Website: home-depot
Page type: customer-info-address
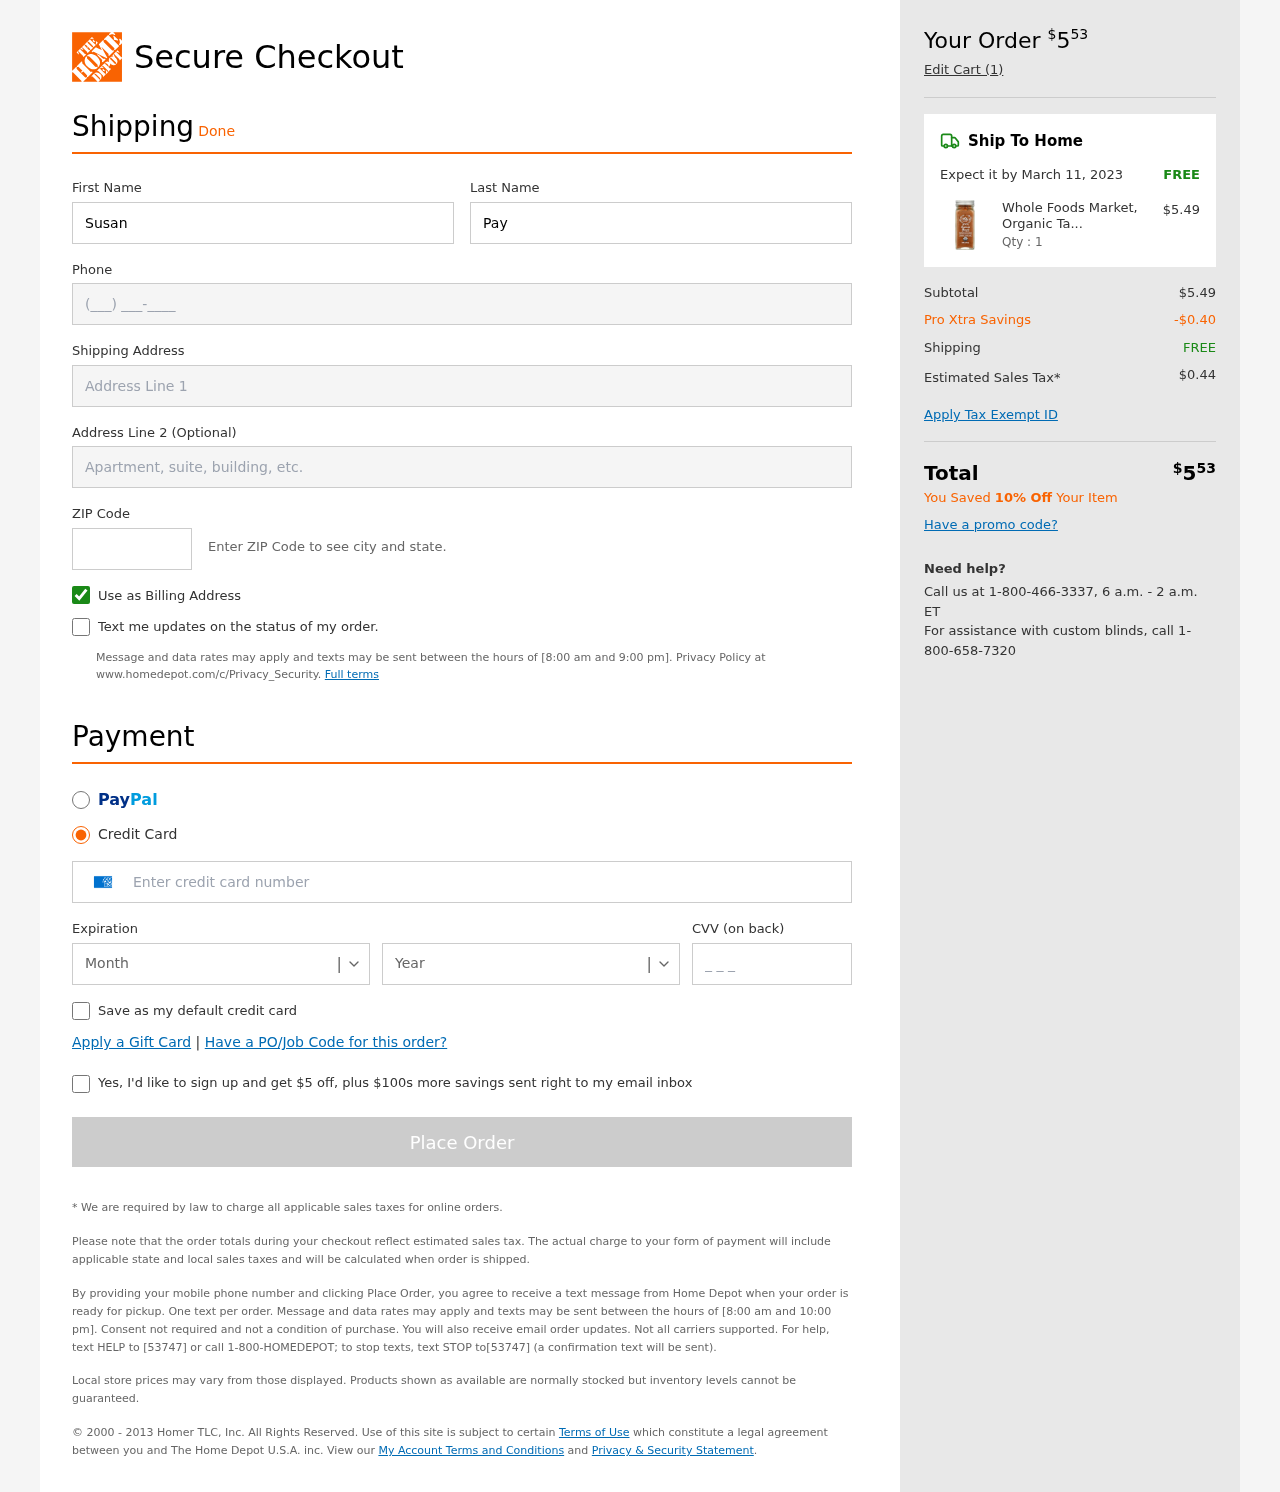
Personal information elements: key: PII_CARD_CVV
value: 7497
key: PII_CARD_EXPIRY_MONTH
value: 09
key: PII_CARD_EXPIRY_YEAR
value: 29
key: PII_CARD_NUMBER
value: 3467 8224 9093 424
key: PII_FIRSTNAME
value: Susan
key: PII_LASTNAME
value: Payne
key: PII_PHONE
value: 3858897681
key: PII_POSTCODE
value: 76104
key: PII_STREET
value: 2679 Jillian Unions
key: PII_STREET2
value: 58744 Matthew Bridge Apt. 229
Product elements: key: PRODUCT1_NAME
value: Whole Foods Market, Organic Tandoori Masala Seasoning, 2.08 oz
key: PRODUCT1_PRICE
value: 5.49
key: PRODUCT1_QUANTITY
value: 1
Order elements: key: ORDER_TOTAL
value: $553
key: ORDER_NUM_ITEMS
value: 1
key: ORDER_DELIVERY_DATE
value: March 11, 2023
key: ORDER_SHIPPING_COST
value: FREE
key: ORDER_SUBTOTAL
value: $5.49
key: ORDER_DISCOUNT
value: -$0.40
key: ORDER_SHIPPING_COST2
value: FREE
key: ORDER_TAX
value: $0.44
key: ORDER_TOTAL2
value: $553
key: ORDER_SAVINGS_MESSAGE
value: You Saved 10% Off Your Item